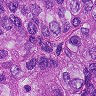
Metastatic tissue present: yes